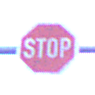
Verkehrszeichen: Stop
Umgebung: Outdoor, Suburban
Tageszeit: SunriseSunset
Wetter: PartlyCloudy
Licht: Natural
Jahreszeit: NotSpecified
Kontrast: LowContrast